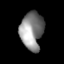
Tissue: lung
Cell type: Endothelial cells
Senescence score: 0.5905
Nuclear area (px): 845
Mean DAPI intensity: 138.322